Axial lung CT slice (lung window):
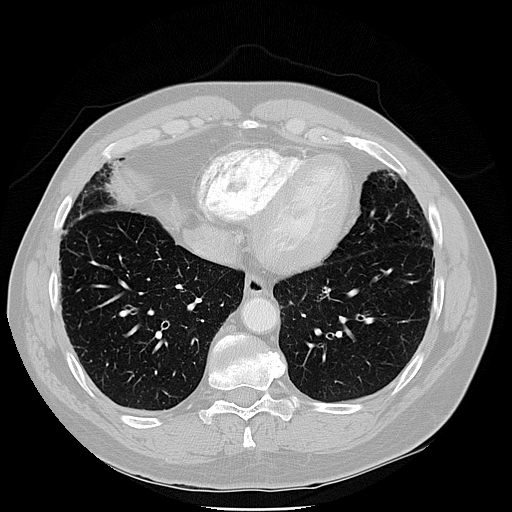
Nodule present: no